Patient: sex M, age 35
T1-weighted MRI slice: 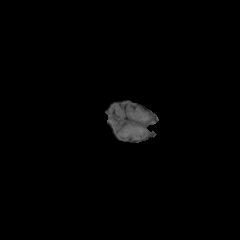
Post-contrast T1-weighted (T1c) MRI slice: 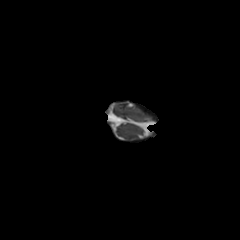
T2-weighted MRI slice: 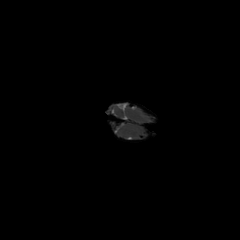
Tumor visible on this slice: no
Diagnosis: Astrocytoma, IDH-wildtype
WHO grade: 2